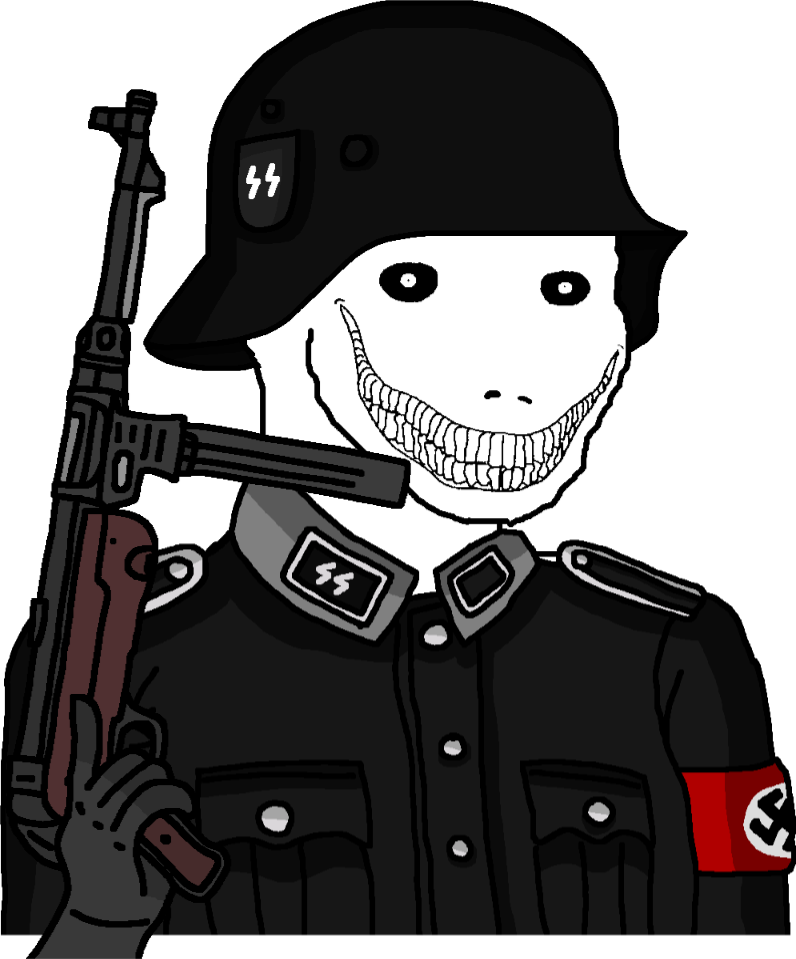
Label: 5_Oomer